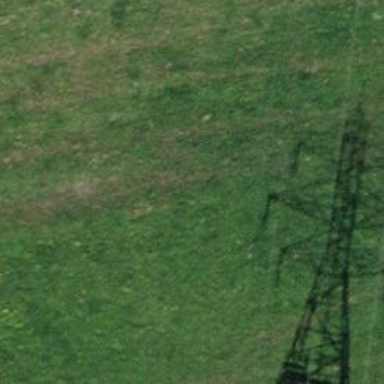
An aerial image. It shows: Power tower.